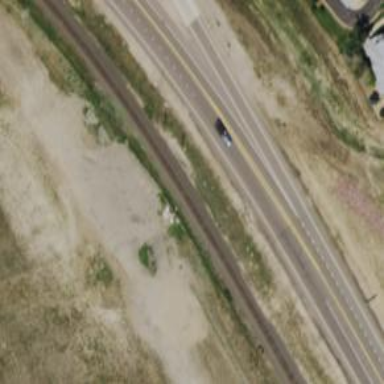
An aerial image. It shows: Primary road with asphalt surface.